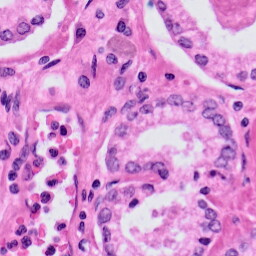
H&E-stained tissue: Prostate